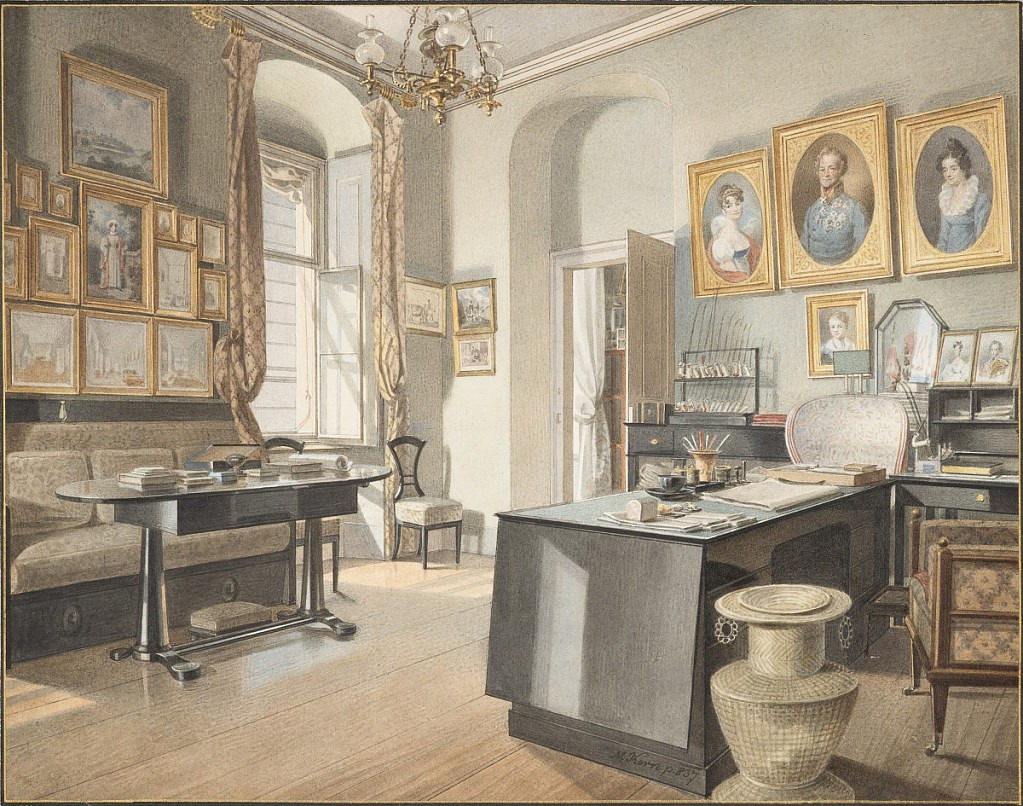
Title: A Study Interior at St. Polten
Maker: Matthäus Kern, Austrian, 1801 – 1852
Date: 1837
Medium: Brush and watercolor on white wove paper
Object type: Drawing
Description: The angled view of this study is dominated by portraits: large oval portraits dating from the Empire period and smaller pictures from the 1820s-1830s. Racks of pipes near the door in the rear and a large businessman's desk in the center foreground show that the room belongs to a man. A large woven urn-shaped basket in the  foreground next to the desk may have served as a wastepaper basket. On the left, a library table sits in front of a banquette. The bare floor of wood planks is in keeping with the Biedermeier style.